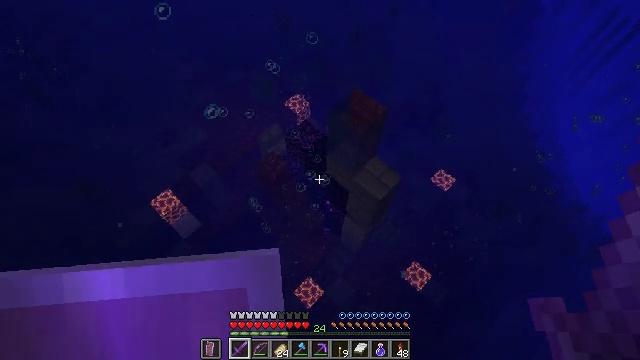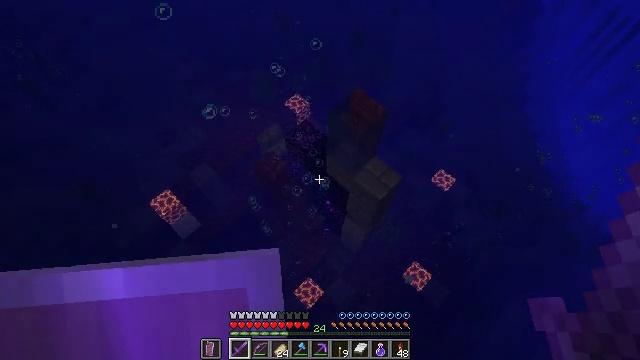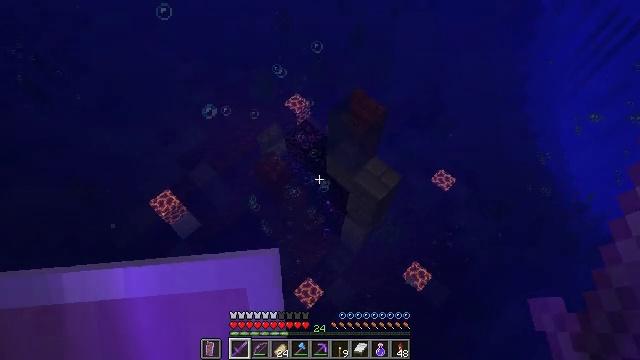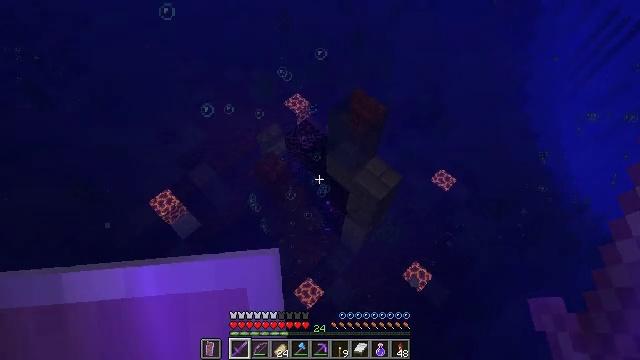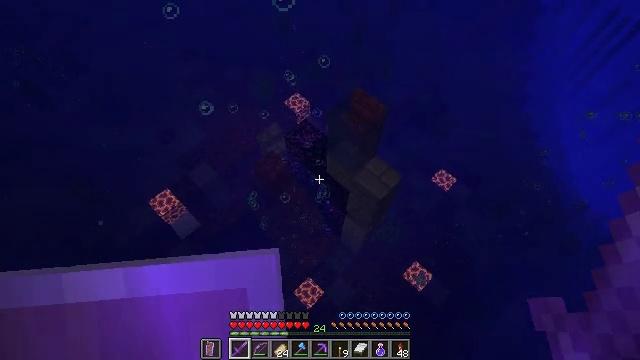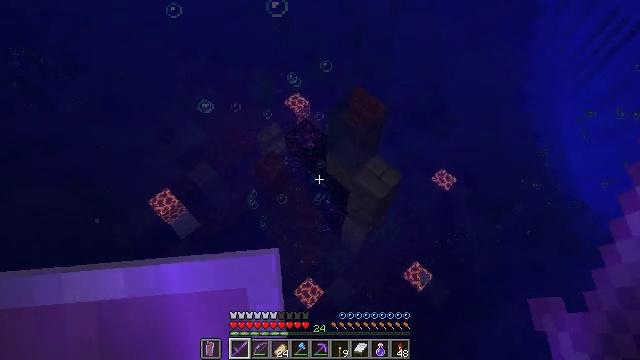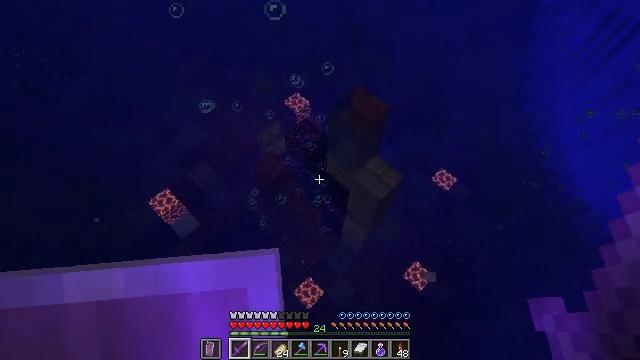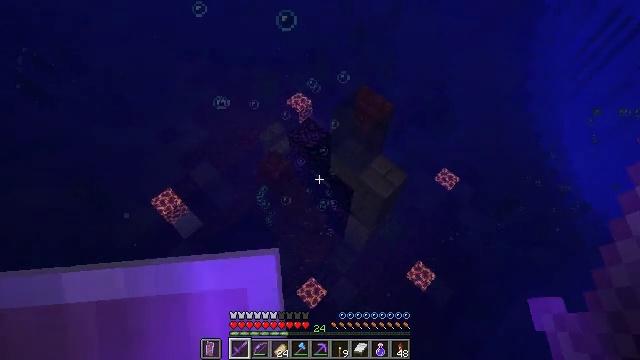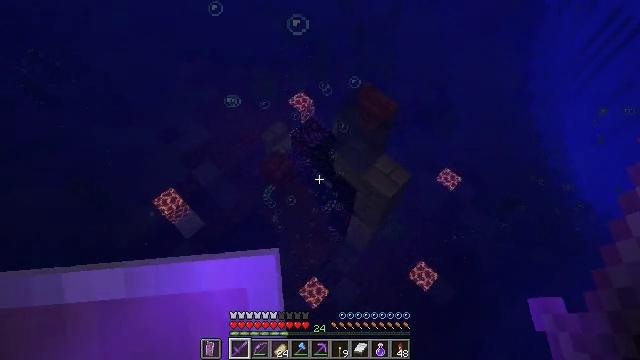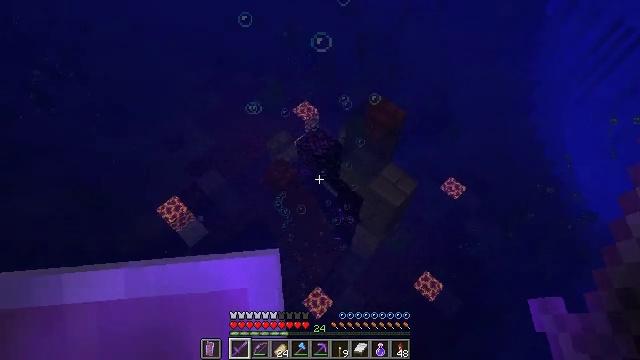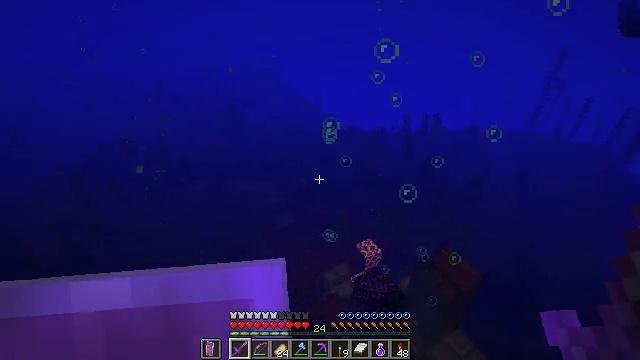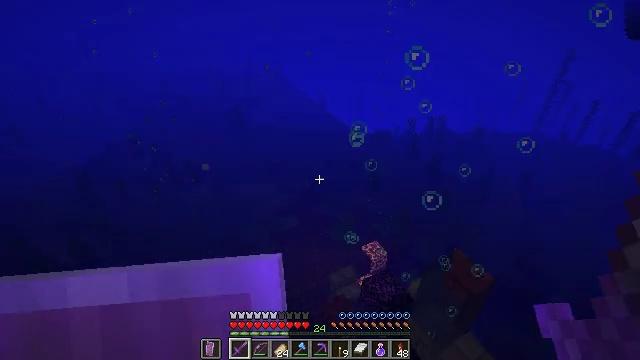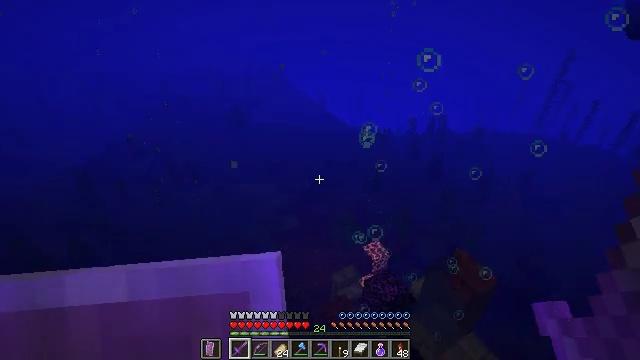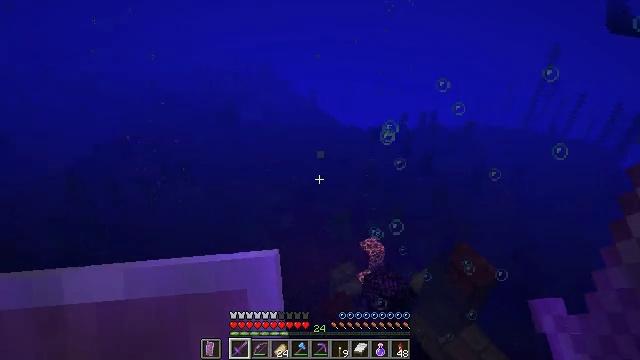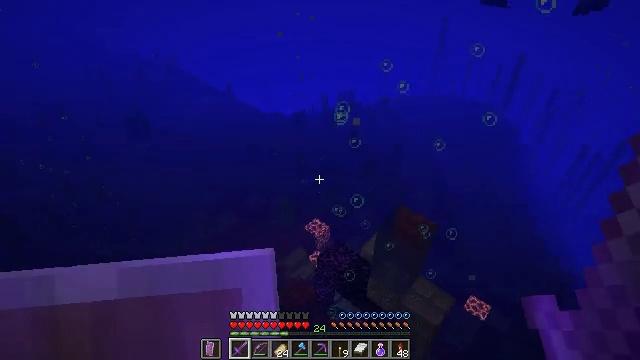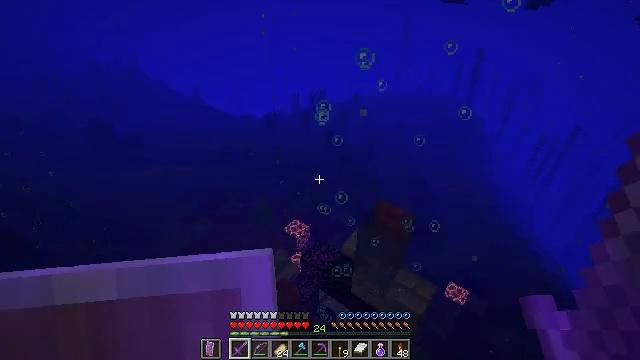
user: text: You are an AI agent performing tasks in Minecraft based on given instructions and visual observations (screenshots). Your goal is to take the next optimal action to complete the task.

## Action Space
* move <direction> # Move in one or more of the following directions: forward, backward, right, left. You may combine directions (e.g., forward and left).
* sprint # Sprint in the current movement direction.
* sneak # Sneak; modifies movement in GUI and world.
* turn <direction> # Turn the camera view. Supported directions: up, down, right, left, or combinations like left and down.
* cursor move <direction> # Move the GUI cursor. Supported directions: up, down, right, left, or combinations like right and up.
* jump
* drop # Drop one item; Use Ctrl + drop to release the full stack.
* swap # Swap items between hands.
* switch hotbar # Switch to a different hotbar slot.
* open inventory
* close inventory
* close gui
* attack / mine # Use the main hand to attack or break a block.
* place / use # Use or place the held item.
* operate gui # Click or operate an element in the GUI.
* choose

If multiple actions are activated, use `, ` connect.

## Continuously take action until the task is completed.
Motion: motion action
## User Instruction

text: Drop stone brick stairs.
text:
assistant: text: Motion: no_op
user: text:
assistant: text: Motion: no_op
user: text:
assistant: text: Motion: no_op
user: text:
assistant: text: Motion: no_op
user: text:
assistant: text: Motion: no_op
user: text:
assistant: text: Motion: move left
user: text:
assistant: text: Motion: move left
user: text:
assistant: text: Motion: move left
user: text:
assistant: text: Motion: move left, turn up
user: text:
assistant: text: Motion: move left, turn left and up
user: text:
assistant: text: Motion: move left
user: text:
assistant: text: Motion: move left
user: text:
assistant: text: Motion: move left, turn right
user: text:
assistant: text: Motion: move left, turn right and down
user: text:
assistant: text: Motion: move left, turn right
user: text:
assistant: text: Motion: move left
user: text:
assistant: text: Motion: move left
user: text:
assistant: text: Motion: move left
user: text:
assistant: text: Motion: move left
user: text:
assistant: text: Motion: move left
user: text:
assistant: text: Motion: move left
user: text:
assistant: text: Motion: move left
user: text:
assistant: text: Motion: move left
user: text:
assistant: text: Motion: move left
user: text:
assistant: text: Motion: move left
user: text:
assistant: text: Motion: move left
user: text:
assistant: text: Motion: move left
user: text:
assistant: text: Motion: move left, turn left
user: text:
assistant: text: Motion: move left, turn left and up
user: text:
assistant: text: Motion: move left, turn left and up